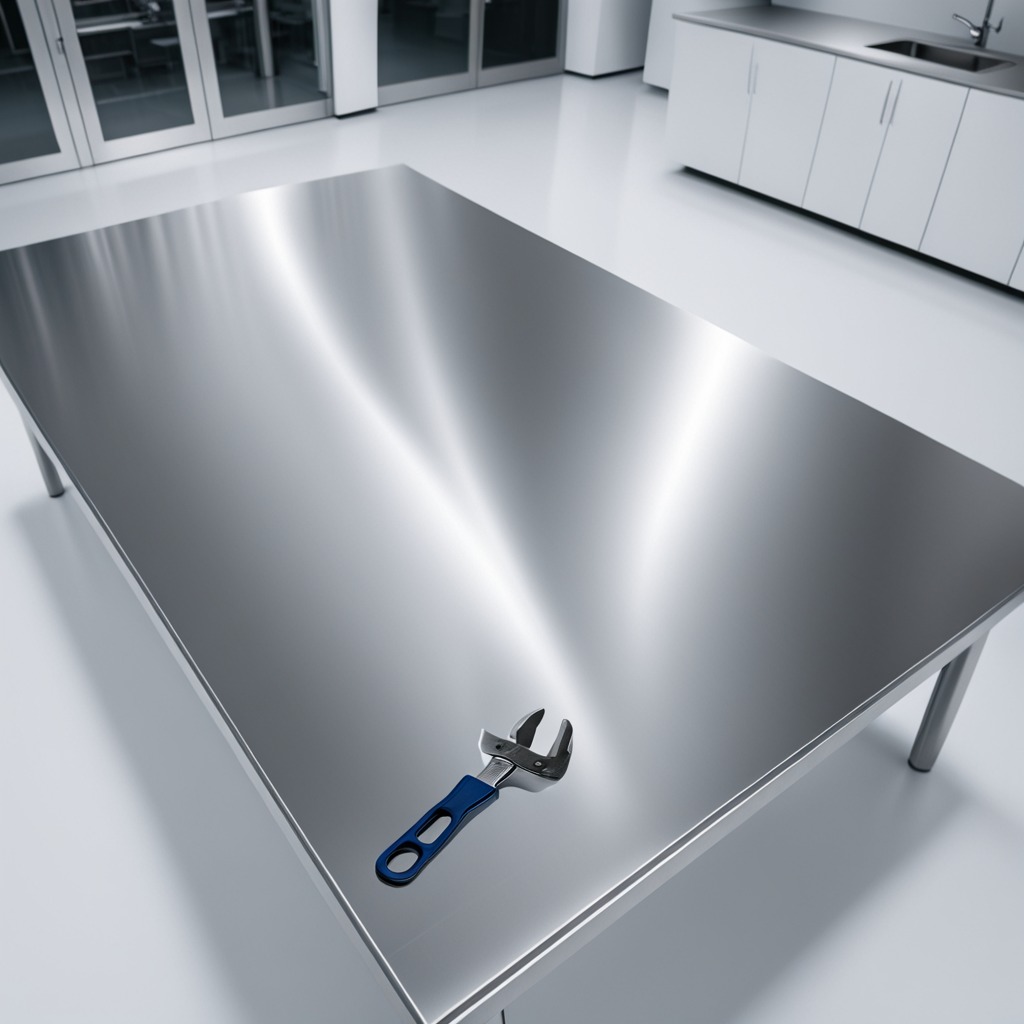
A wrench is lying on the stainless steel table in a high-end prototyping lab.